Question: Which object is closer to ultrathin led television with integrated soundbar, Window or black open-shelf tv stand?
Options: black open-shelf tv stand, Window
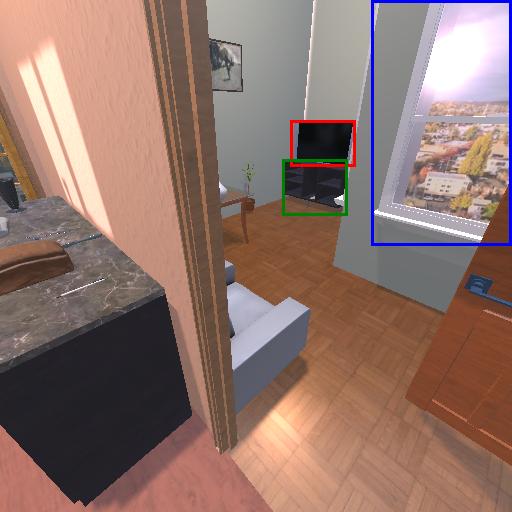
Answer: black open-shelf tv stand